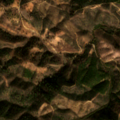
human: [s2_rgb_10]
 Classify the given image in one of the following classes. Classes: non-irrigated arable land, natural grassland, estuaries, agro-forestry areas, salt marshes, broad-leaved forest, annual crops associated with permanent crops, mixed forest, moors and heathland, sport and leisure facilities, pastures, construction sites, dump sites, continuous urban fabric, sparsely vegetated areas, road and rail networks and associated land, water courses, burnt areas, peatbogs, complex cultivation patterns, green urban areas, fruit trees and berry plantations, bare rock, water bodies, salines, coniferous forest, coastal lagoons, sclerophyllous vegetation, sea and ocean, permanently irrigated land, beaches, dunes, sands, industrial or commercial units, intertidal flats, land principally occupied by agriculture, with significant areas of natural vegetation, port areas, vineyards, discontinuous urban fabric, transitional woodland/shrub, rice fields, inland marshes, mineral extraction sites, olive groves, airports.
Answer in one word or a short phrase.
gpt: agro-forestry areas, coniferous forest, sclerophyllous vegetation, transitional woodland/shrub